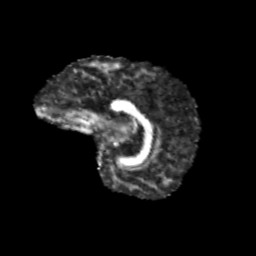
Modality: FA
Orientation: sagittal
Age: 11
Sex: male
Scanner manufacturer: siemens
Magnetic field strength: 3 T
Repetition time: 3.8 s
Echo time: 0.07 s